Question: I am working with the iOS book <URL>. I coded along the book and just finished chapter 4. After implementing everything like in the book my app crashes.
I guess it's because I used Storyboards (Xcode 5 and iOS7), the author uses XIB files. Here's an image of the error:

What does the error mean? What's wrong with it? Does the addSubview refer to the XIB files I don't use due to Storyboards?
I'd really appreciate your help with this!
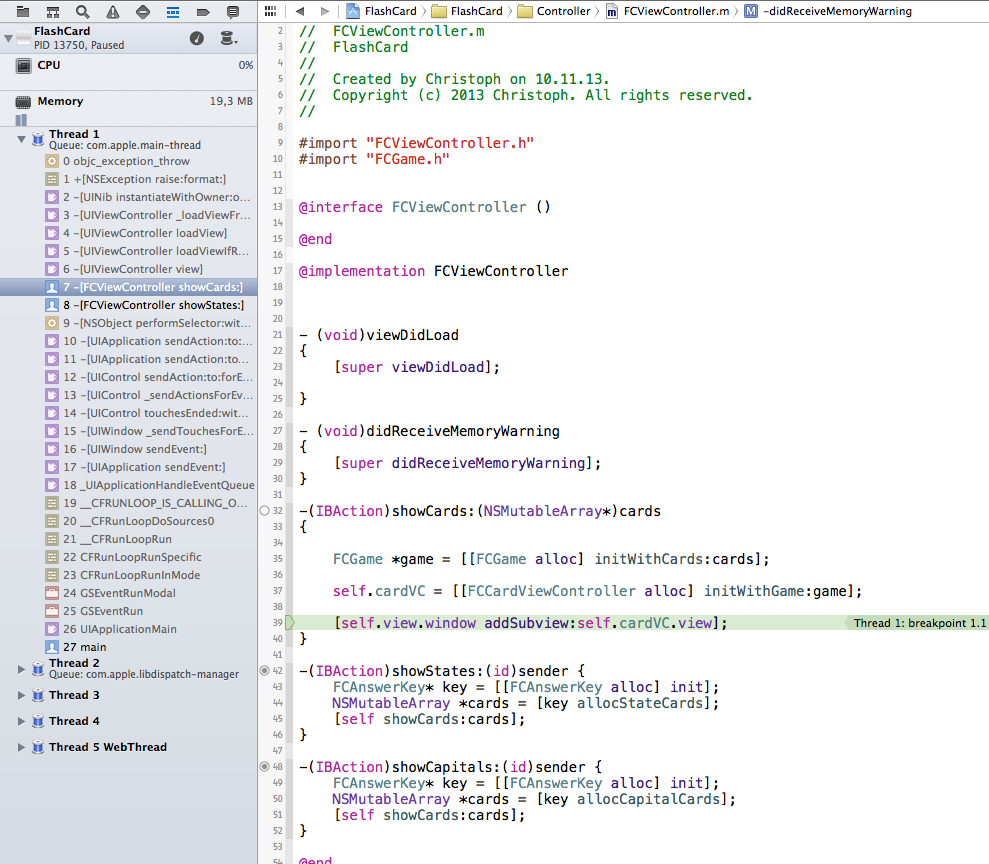
Answer: You cannot simply 'alloc] init' a view controller whose view is defined in a storyboard or XIB file, as you have. Doing so will not yield what you expect.
If you are using a storyboard, you should give your card view controller an identifier in the storyboard, and then '[self.storyboard instantiateViewControllerWithIdentifier:@"_CardViewControllerIdentifier"];'
This will create a view controller with a view as set in the storyboard.
If you do not use a storyboard, but a xib file, you should use 'initWithNibName:bundle:' to instantiate your view controller.